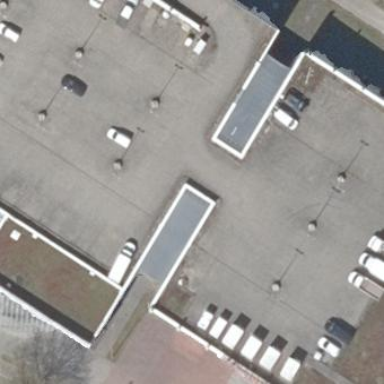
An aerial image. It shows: Rooftop parking area.